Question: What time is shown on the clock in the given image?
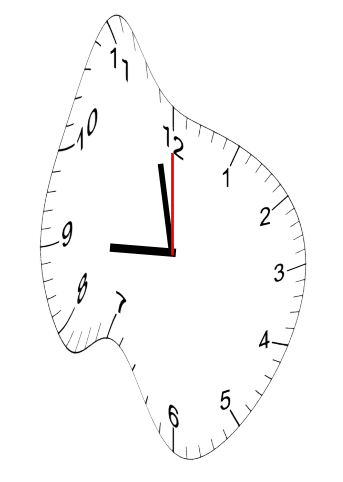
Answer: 08:58:00